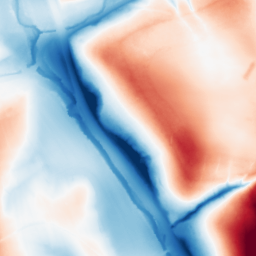
Category: classical
Decomposition family: gaussian_anisotropic
Decomposition parameters: sigma_x: 50
sigma_y: 10
Upsampling method: linear_exact
Upsampling parameters: scale: 4
Upsampling scale: 4